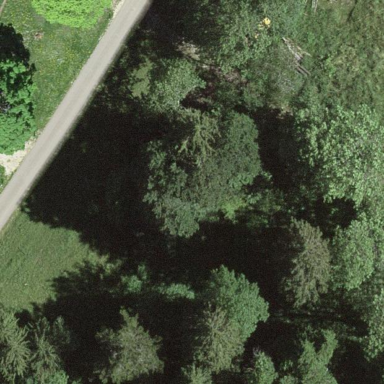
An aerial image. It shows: Beautiful woodland area.